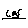
Label: car